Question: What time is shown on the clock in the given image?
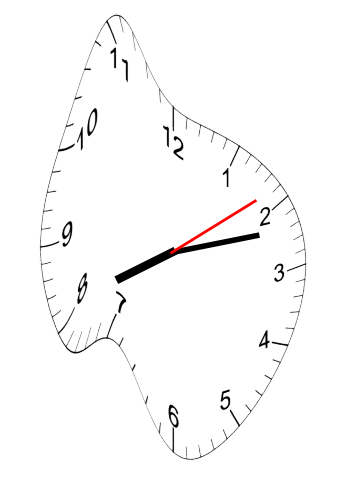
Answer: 08:12:09